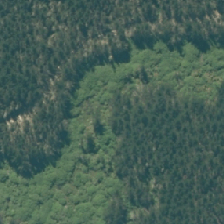
Land cover: deciduous_hardwood